Question: I have a table 'dbo.Villa' with this data

and when I run this query, no results are returned:
'''
SELECT *
FROM dbo.Villa v
WHERE v.Section = N'mrkhzy'
'''
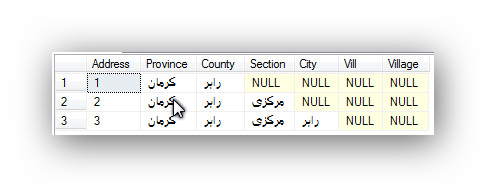
Answer: It is becase of "y" character in your value. replace it with shift x in persian keyboard layout or change or search with "y" like this :
'''
SELECT *
FROM dbo.Villa v
WHERE v.Section = N'mrkhzy'
'''